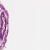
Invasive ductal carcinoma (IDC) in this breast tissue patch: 0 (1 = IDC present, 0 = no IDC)